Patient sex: F
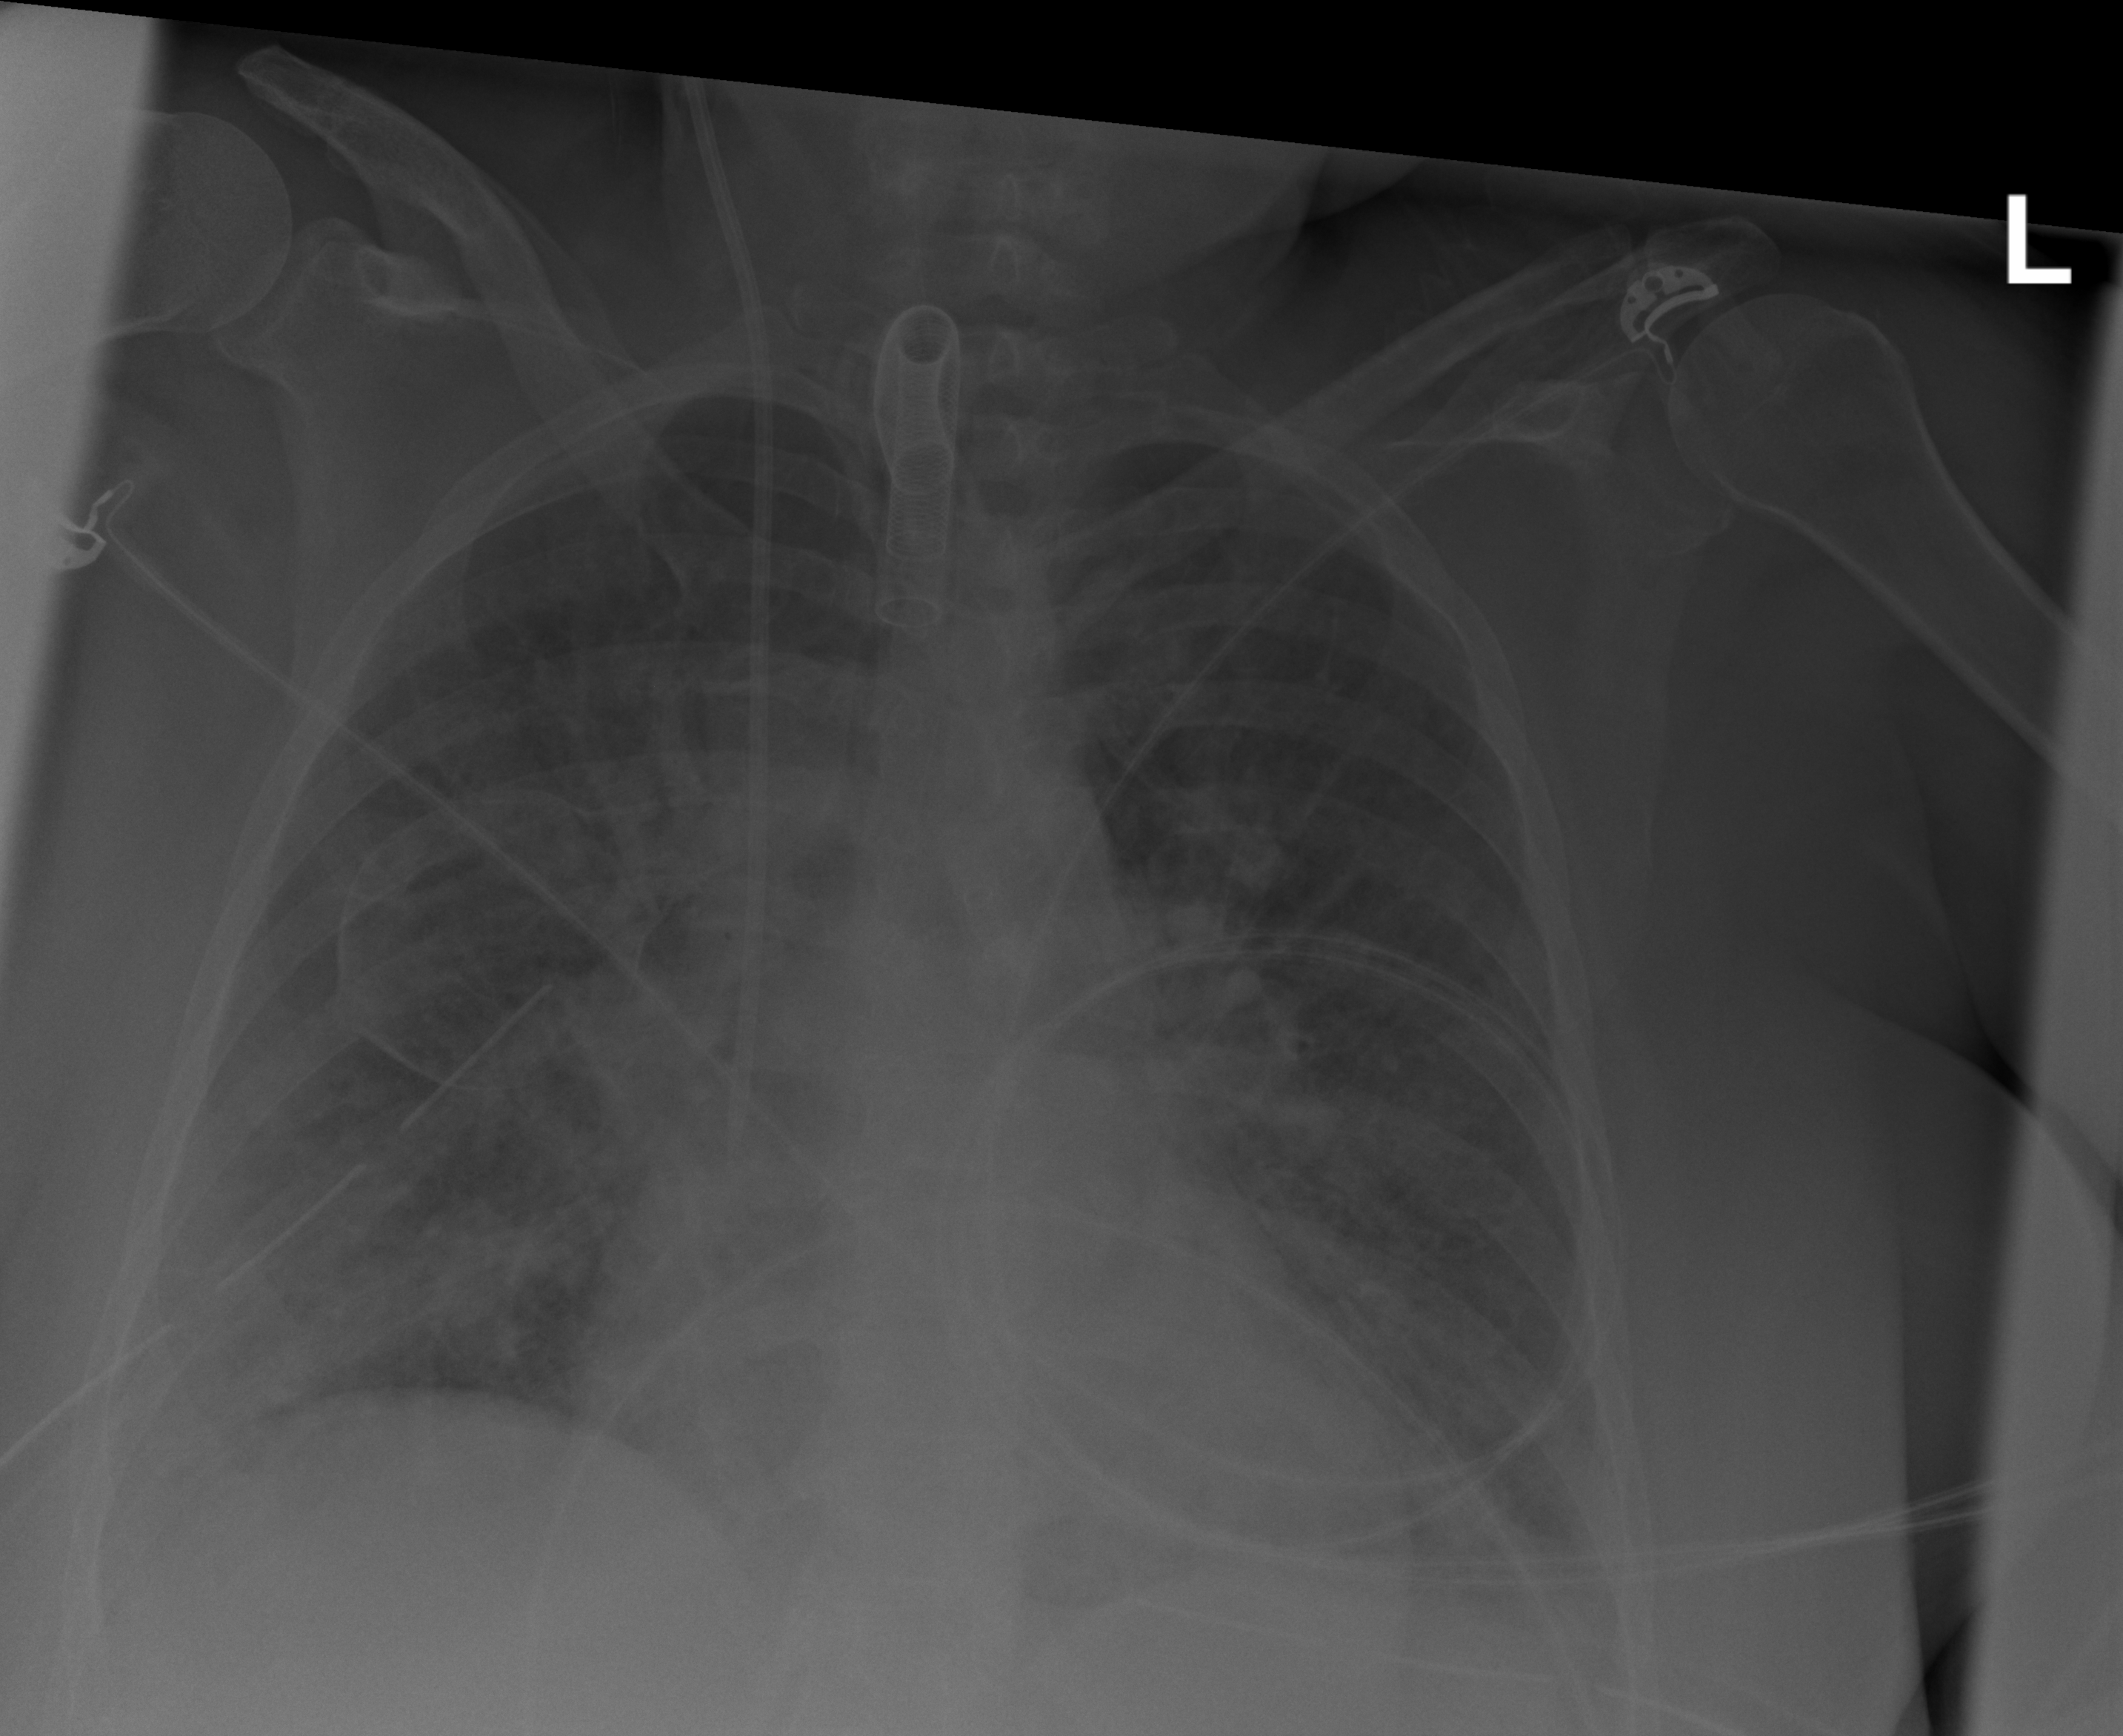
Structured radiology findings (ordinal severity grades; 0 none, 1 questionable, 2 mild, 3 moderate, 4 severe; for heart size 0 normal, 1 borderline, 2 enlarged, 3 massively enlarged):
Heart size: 1
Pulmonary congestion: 2
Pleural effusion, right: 2
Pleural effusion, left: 2
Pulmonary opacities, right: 3
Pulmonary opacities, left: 2
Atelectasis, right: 2
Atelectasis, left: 2